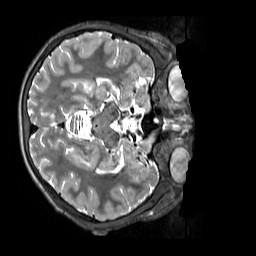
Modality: T2w
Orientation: axial
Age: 11
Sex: male
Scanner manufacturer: siemens
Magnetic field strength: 3 T
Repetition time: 3.2 s
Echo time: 0.408 s